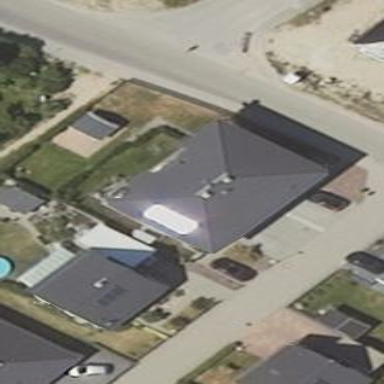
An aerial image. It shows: Simple house.